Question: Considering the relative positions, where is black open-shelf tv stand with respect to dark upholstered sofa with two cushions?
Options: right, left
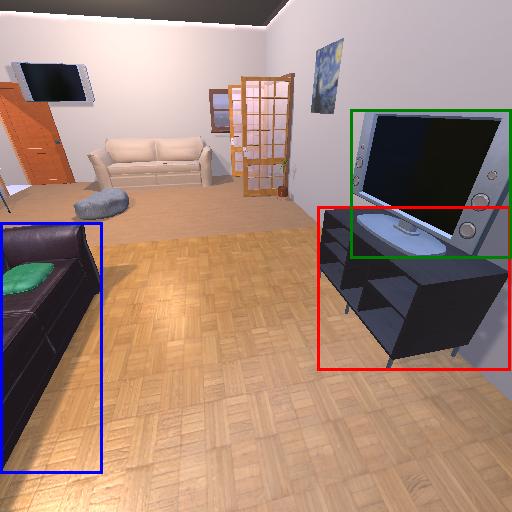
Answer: right